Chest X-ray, PA view. Patient: 67 years old, sex F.
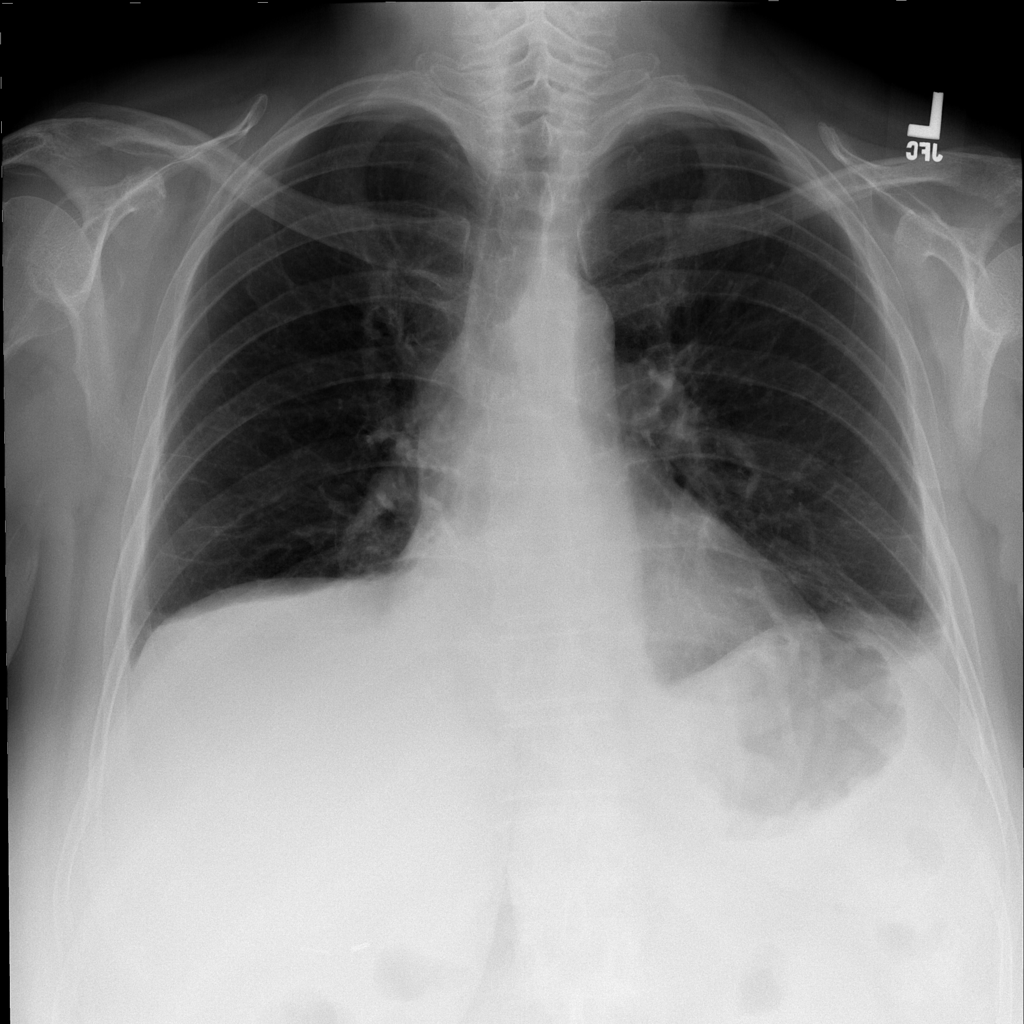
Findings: Atelectasis, Effusion